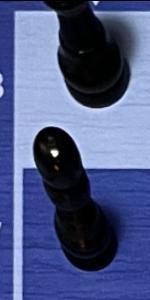
Label: Pawn_Black